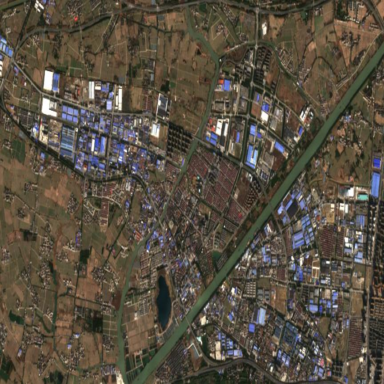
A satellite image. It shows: Industrial area located in the suburbs.